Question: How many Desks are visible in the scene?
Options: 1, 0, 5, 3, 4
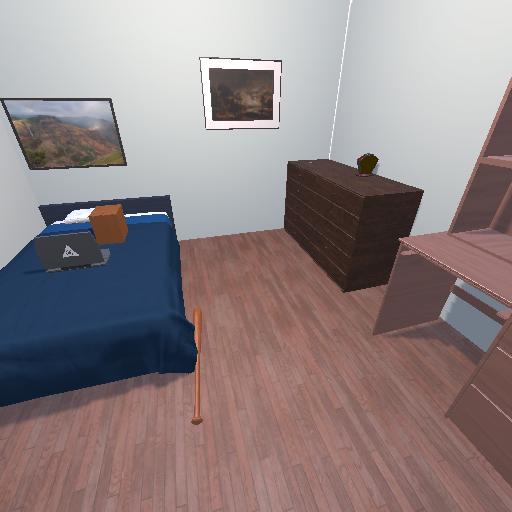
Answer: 1